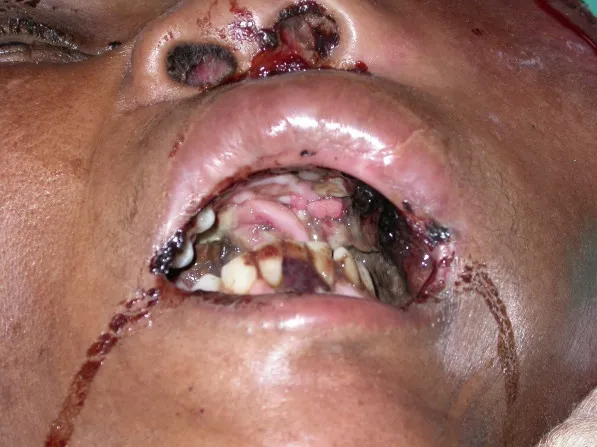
Note the exophytic, irregular lesions protruding from the palate and from the left nostril.
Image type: medical_photograph (other_medical_photograph)